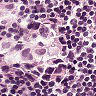
Metastatic tissue present: yes